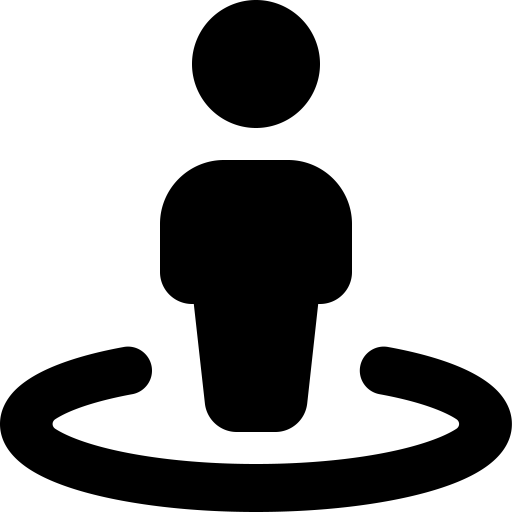
Tags: icon, FontAwesome, fa-icon, solid, street, view